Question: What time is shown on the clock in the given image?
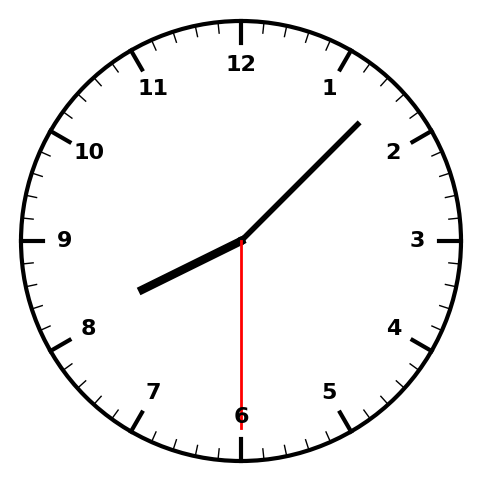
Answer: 08:07:30